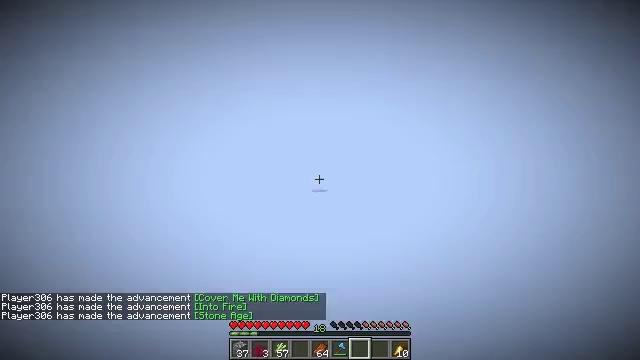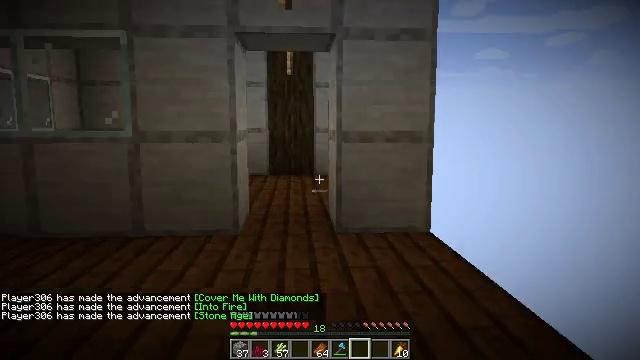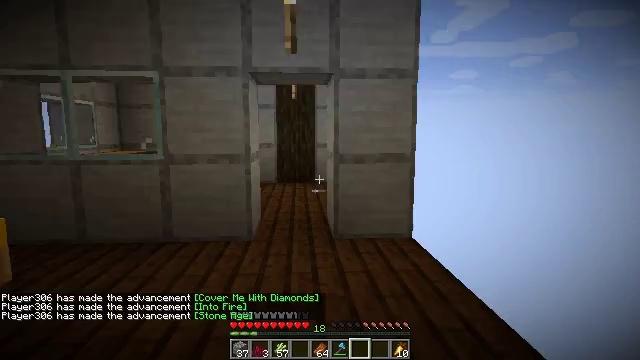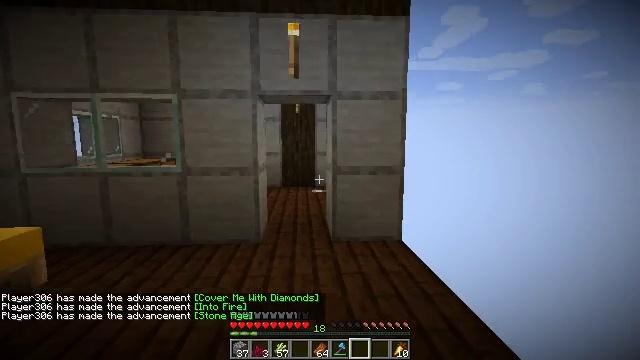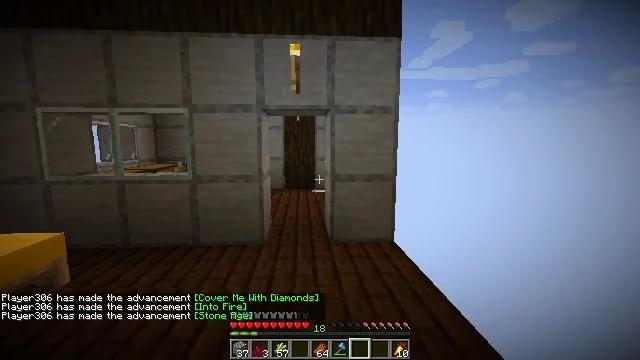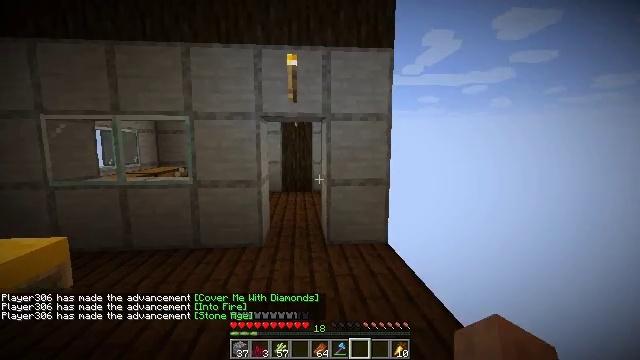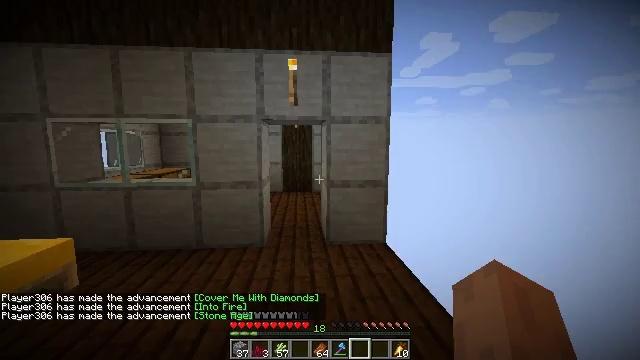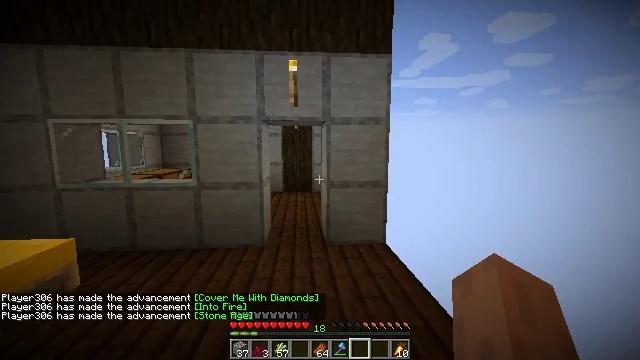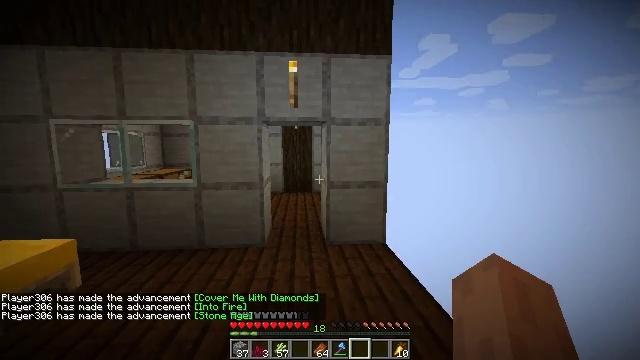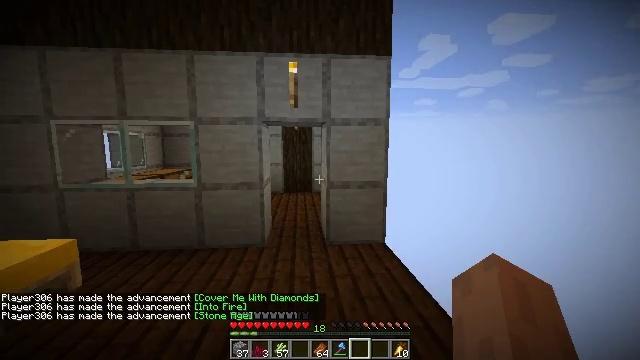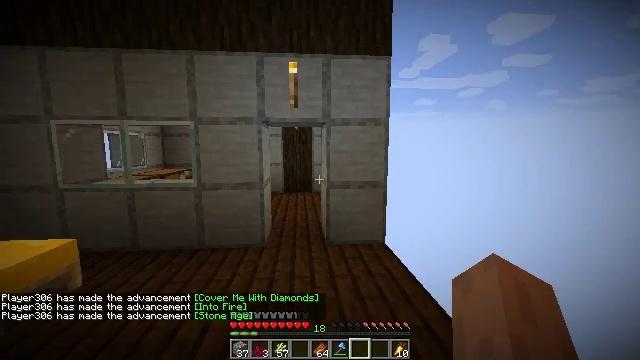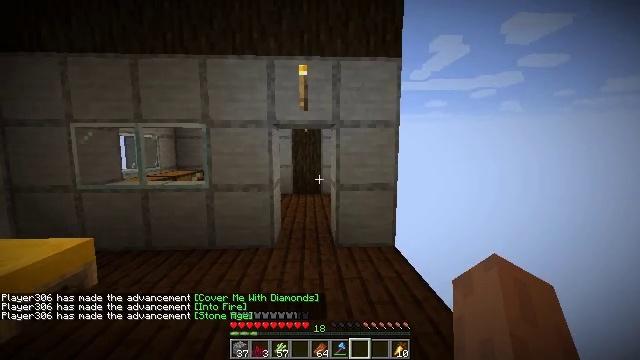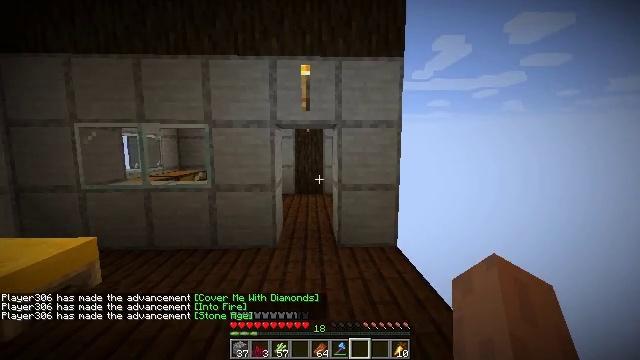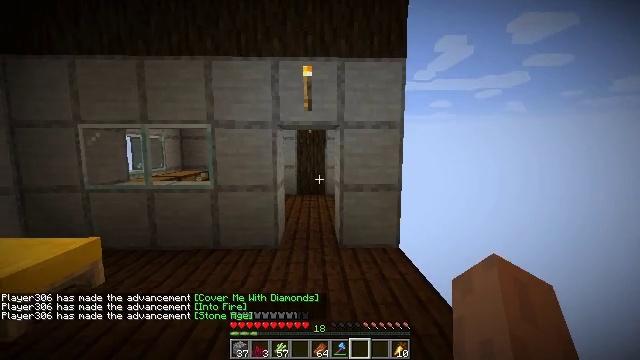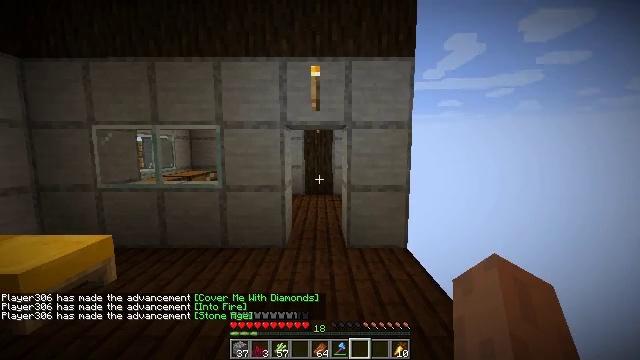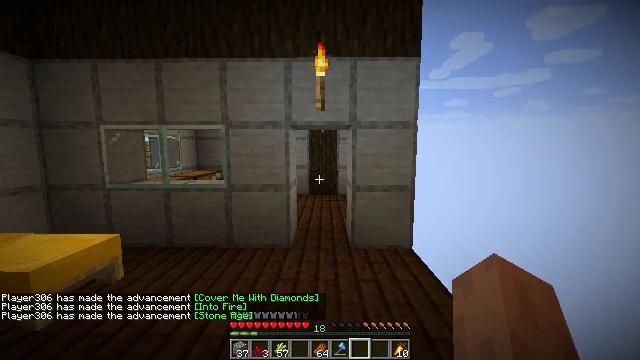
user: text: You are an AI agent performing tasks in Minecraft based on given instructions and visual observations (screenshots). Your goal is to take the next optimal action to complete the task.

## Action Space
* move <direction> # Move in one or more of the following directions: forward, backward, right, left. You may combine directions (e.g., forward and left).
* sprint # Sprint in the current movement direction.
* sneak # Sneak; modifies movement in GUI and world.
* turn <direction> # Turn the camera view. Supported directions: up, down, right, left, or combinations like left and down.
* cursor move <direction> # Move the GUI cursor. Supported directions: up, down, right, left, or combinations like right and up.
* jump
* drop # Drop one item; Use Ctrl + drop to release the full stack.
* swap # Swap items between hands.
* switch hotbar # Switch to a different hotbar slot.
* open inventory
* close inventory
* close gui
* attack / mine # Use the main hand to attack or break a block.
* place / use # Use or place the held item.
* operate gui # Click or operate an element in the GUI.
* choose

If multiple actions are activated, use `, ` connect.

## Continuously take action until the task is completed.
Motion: motion action
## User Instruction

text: craft item air
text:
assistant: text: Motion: no_op
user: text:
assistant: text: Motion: no_op
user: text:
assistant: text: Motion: no_op
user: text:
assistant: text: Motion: no_op
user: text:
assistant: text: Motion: no_op
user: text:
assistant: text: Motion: no_op
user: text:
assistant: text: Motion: no_op
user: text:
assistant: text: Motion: no_op
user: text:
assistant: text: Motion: no_op
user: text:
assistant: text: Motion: no_op
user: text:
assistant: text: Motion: turn left
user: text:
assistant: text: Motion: no_op
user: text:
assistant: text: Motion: no_op
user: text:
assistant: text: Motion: turn left
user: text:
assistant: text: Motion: turn left
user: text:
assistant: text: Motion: no_op
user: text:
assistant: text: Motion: no_op
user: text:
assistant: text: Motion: no_op
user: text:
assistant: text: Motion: no_op
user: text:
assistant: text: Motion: no_op
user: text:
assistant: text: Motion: no_op
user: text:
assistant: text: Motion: no_op
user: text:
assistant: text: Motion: no_op
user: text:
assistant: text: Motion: no_op
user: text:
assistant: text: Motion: no_op
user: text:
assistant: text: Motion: no_op
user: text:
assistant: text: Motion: no_op
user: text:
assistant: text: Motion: no_op
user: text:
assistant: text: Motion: no_op
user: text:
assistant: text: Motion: no_op